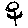
Label: flower